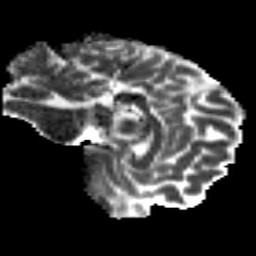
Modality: MD
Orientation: sagittal
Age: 19
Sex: male
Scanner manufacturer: siemens
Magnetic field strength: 3 T
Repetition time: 8.8 s
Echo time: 0.085 s